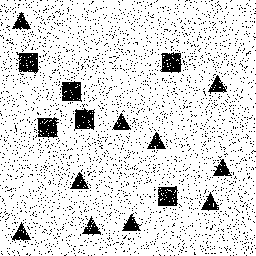
Squares: 6
Triangles: 10
Stars: 0
Total shapes: 16